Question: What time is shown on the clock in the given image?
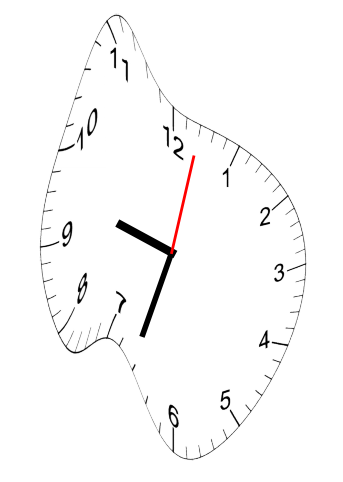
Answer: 09:33:02